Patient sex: M
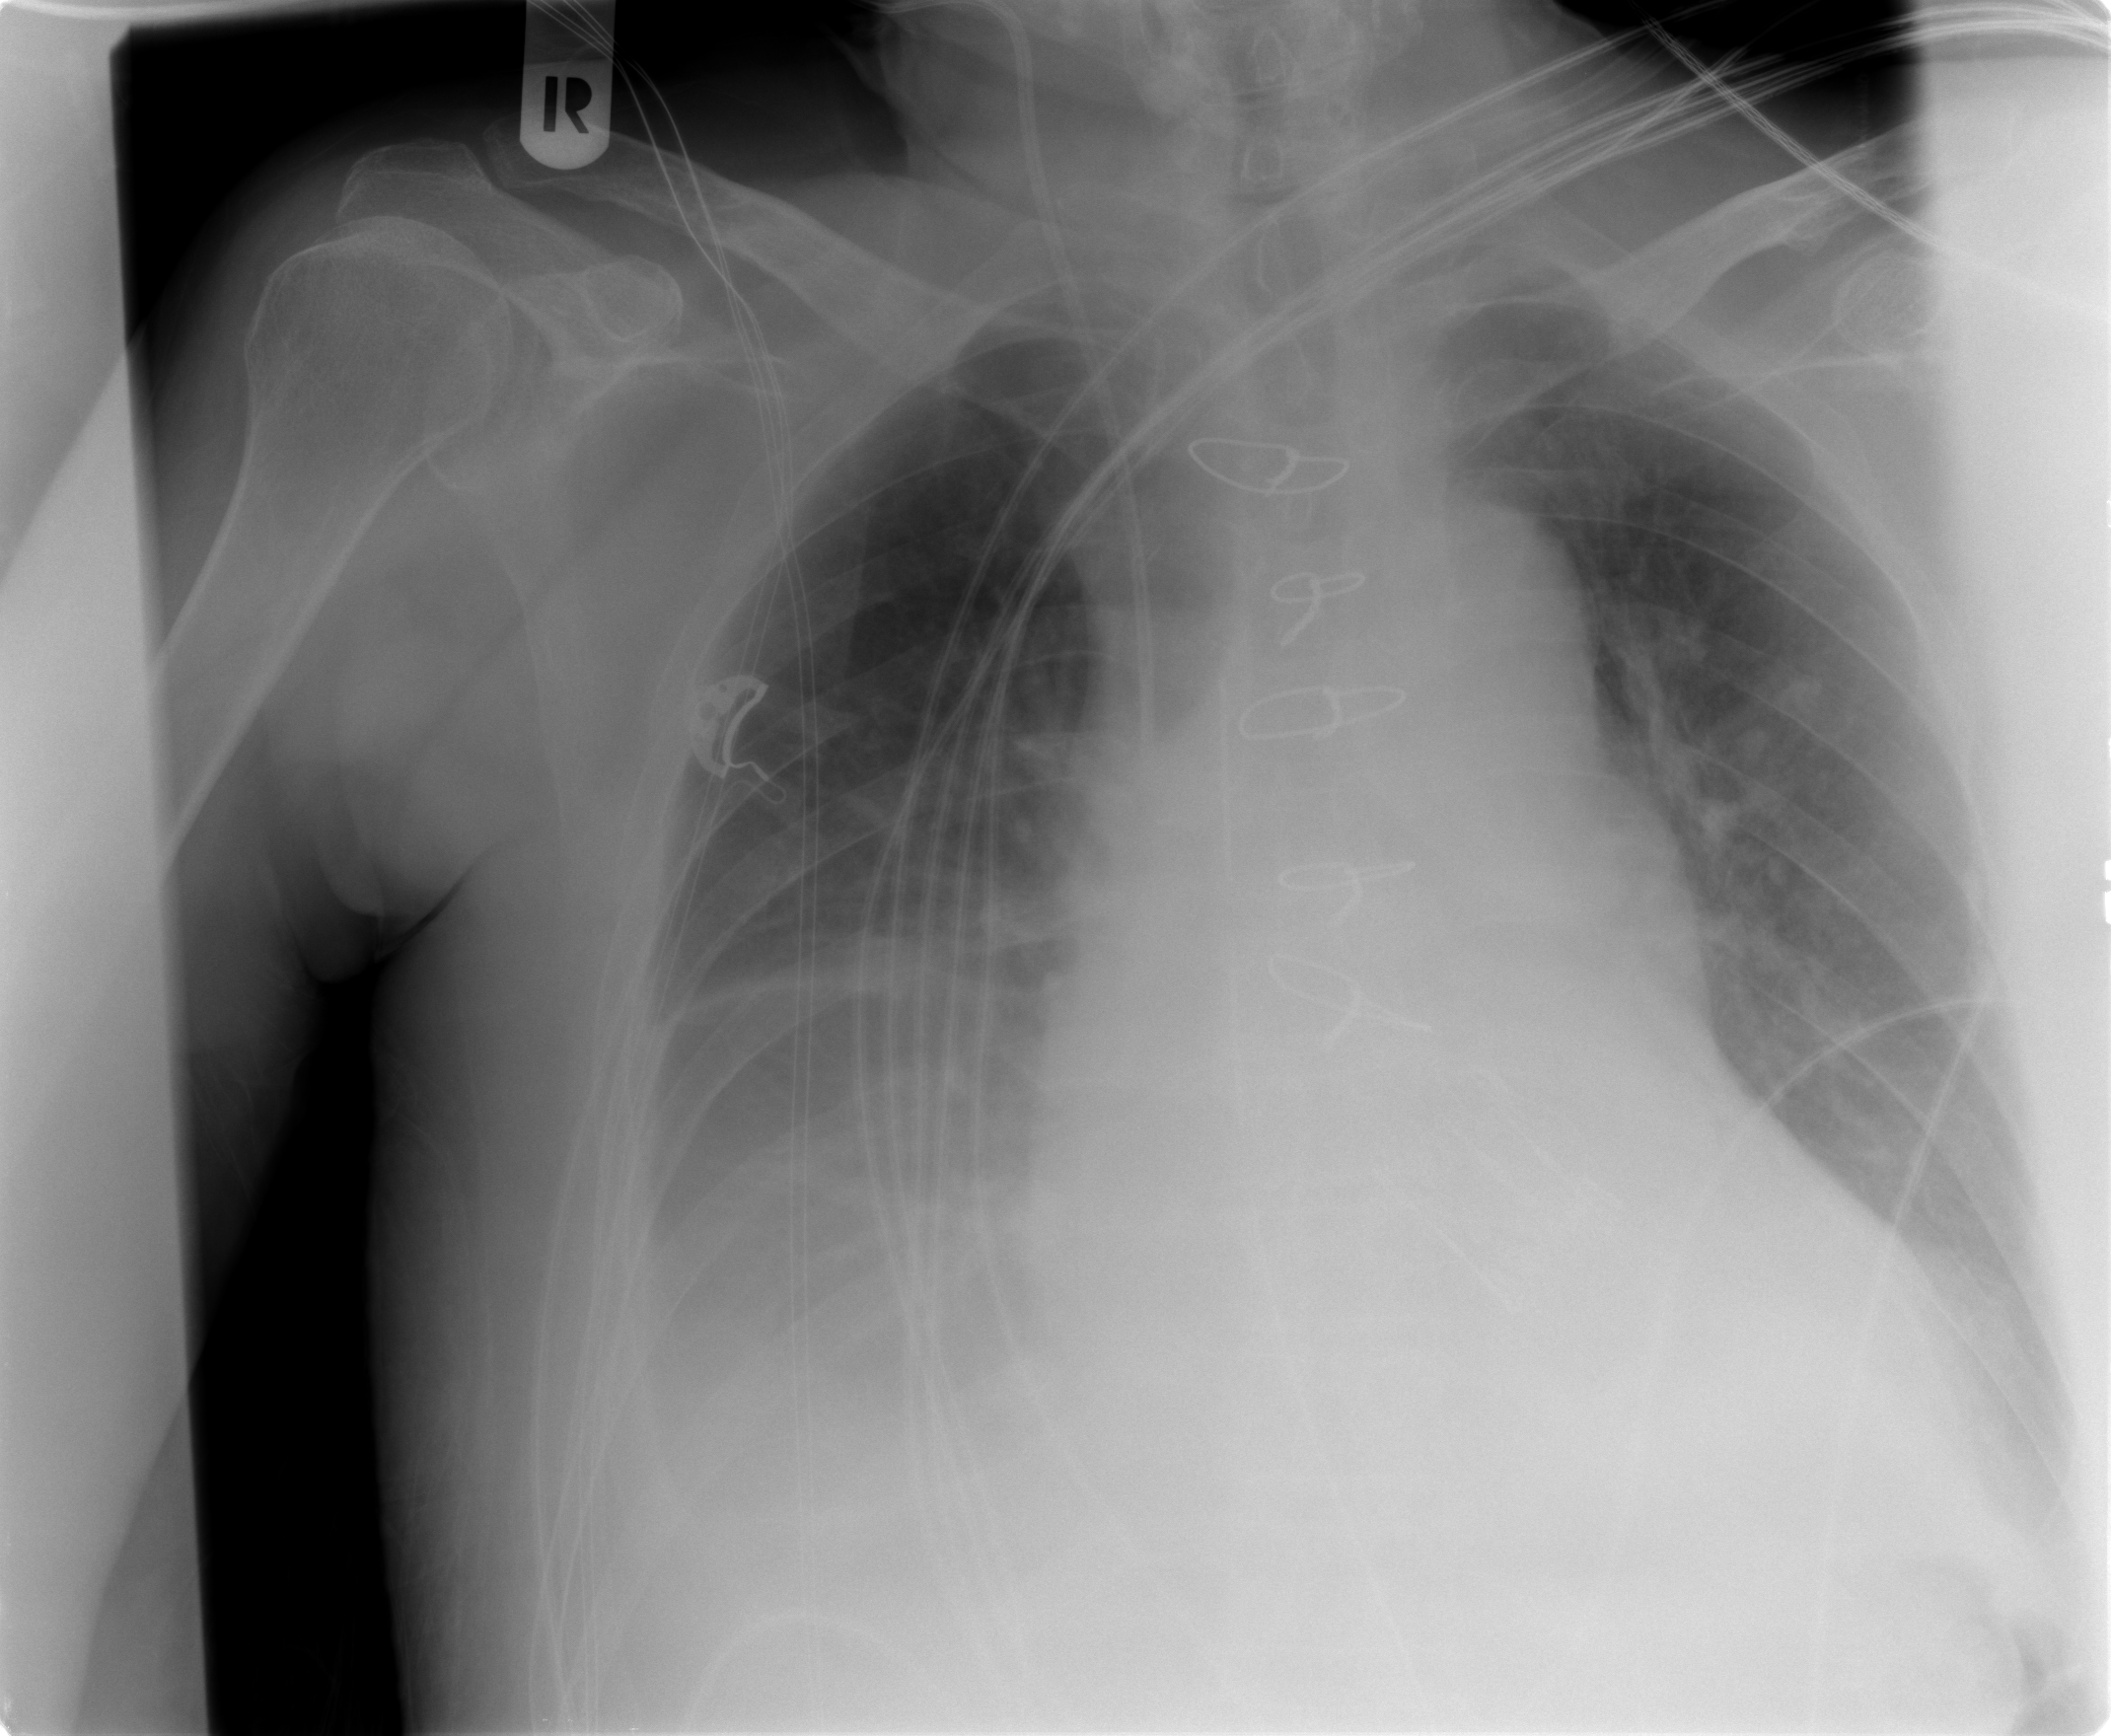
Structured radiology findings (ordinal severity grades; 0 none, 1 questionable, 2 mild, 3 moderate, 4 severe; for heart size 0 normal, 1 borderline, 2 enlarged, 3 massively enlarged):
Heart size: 2
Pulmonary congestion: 0
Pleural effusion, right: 2
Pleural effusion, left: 0
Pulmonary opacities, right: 0
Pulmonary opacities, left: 0
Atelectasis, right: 0
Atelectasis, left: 0